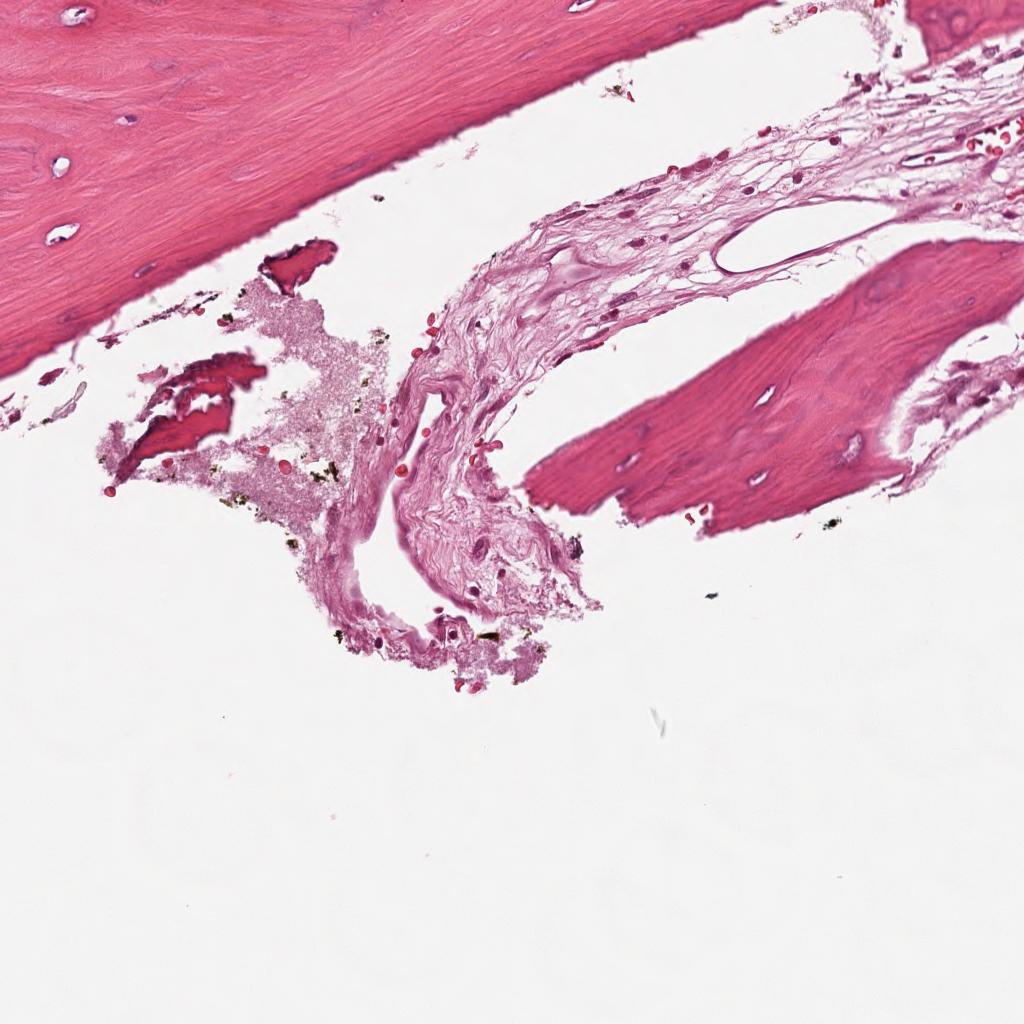
Label: Non-Tumor